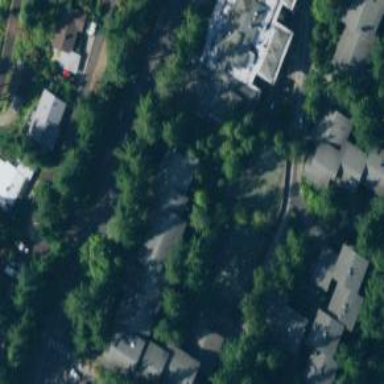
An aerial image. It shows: Dormitory building.